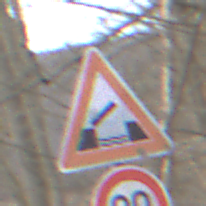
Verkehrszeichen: BeweglicheBruecke
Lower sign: Geschwindigkeit80
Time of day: MorningAfternoon
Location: Outdoor (Nature)
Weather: PartlyCloudy
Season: NotSpecified
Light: Natural